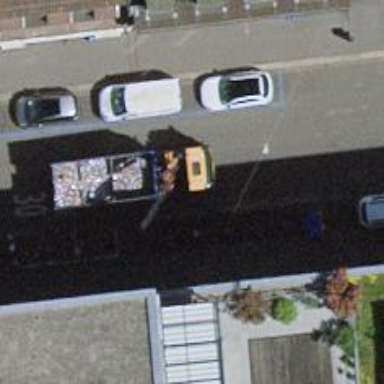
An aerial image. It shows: Recycling container in the area designated for recycling.